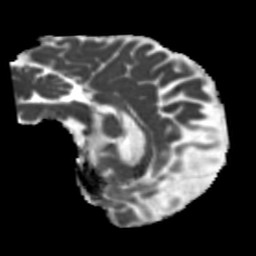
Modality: MD
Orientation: sagittal
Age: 51
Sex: male
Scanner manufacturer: siemens
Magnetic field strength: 3 T
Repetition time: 5.25 s
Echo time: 0.08 s